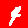
Digit: 4